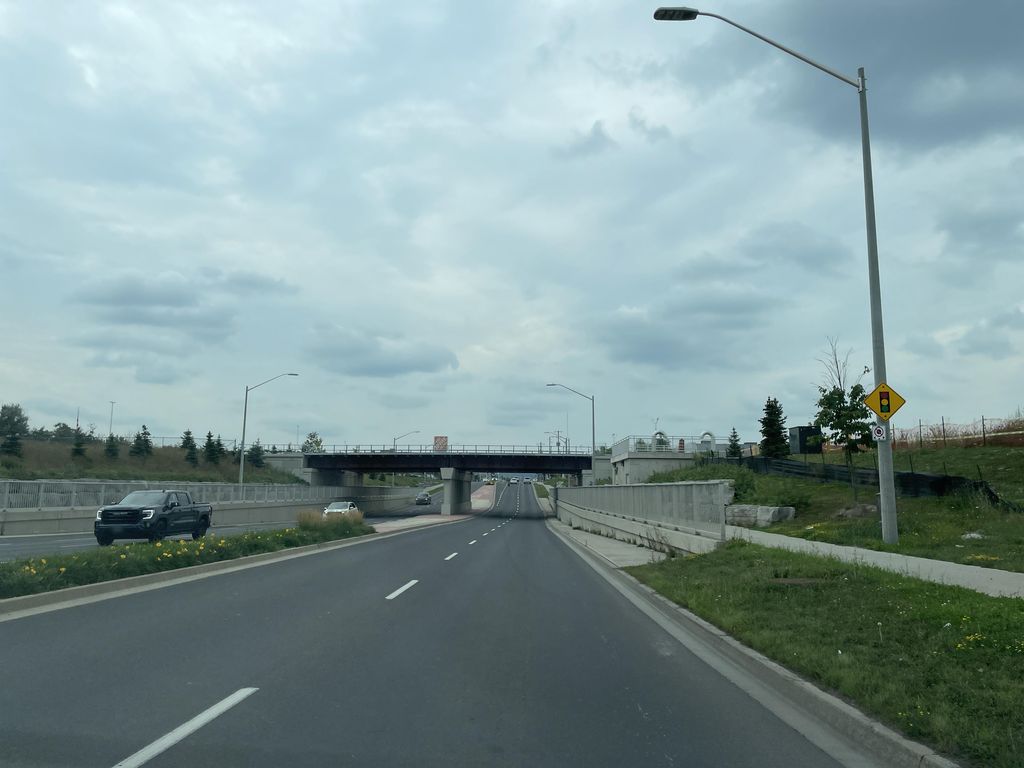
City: hamilton